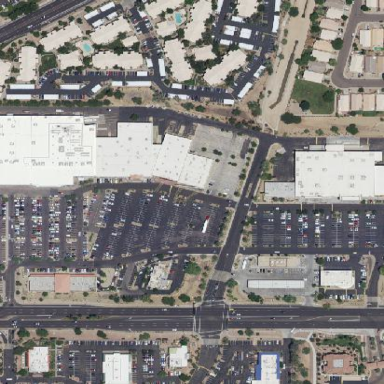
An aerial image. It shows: Retail area.